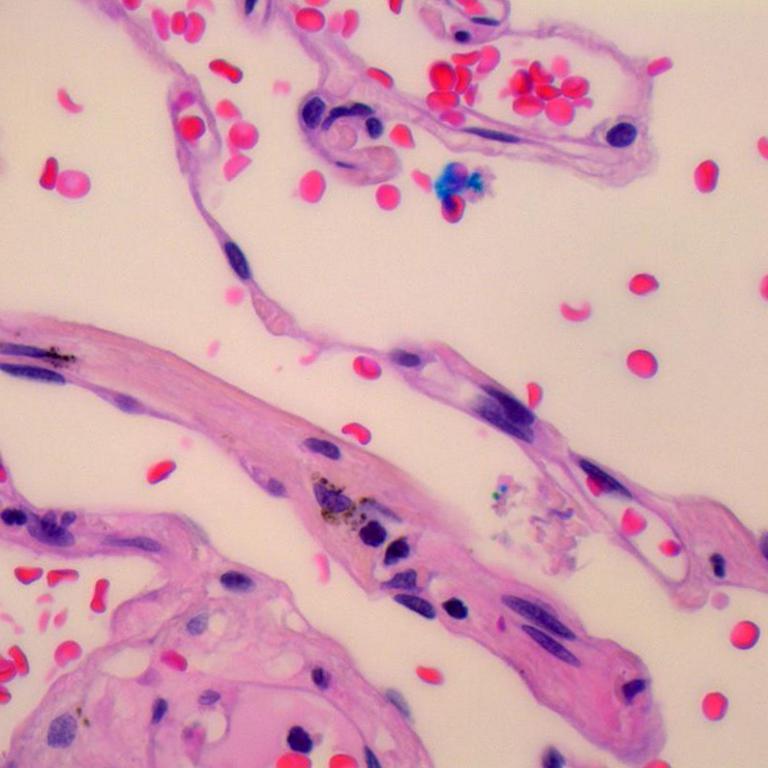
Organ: lung
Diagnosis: benign